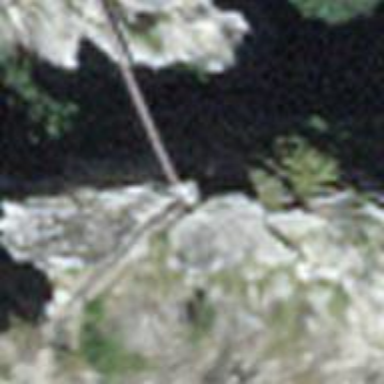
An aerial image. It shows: Aqueduct bridge over ditch.